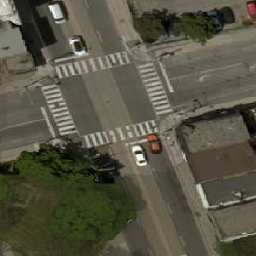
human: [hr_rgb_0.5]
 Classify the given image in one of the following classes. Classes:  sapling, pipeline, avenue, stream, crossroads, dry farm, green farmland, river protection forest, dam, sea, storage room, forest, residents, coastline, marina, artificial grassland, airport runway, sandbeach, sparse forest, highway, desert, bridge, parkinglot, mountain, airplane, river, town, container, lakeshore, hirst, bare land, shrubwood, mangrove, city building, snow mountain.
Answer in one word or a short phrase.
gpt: crossroads